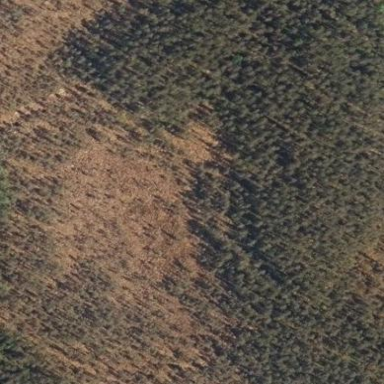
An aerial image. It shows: Needle-leaved woodland.